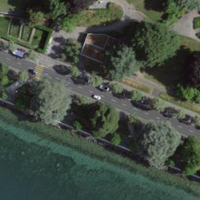
EUNIS habitat code: 53
Species observed at this site:
Briza media
Motacilla cinerea
Geranium sanguineum
Corylus avellana
Fagus sylvatica